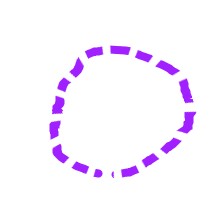
Shape: circle